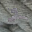
Label: 2